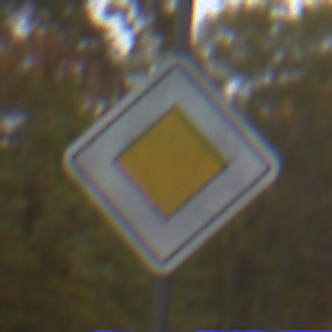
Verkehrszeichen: Vorfahrtsstrasse
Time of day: Midday
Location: Outdoor (Nature)
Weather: Overcast
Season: Autumn
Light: Natural